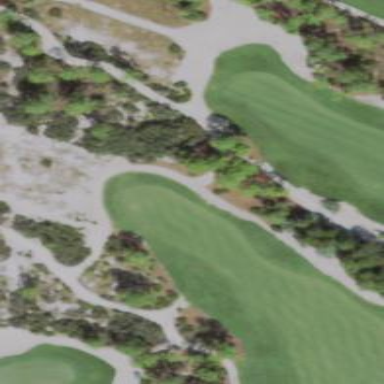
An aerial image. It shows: Sand bunker on golf course.